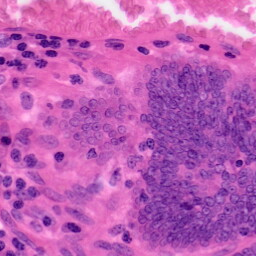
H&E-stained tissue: Colon